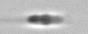
Label: flagellate_morphotype3